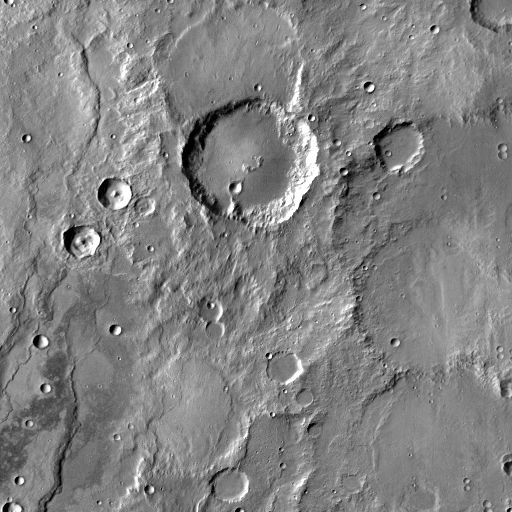
Crater classes present: Background, Other, Buried